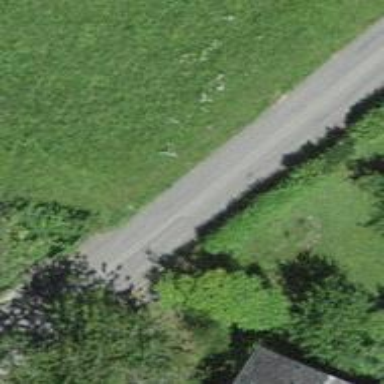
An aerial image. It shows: Service road with grade1 tracktype.